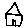
Label: house